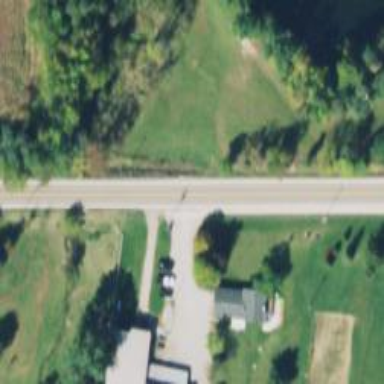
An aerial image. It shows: Secondary road.